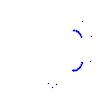
Particle: kaon